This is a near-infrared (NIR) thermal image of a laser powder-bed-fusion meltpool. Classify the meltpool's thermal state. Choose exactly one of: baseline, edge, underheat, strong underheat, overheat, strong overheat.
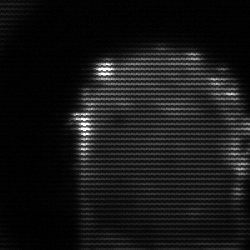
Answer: baseline